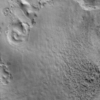
Label: not_dusty